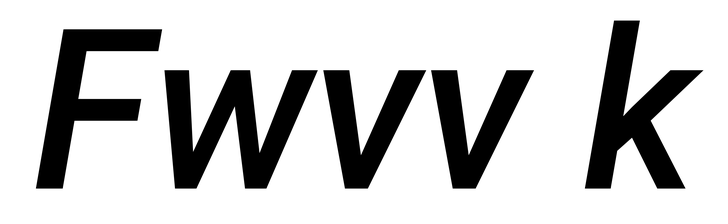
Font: Roboto-Italic_Medium_Italic